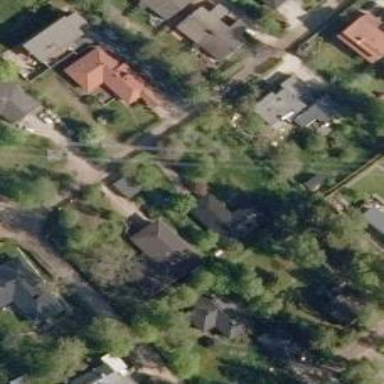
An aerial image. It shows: Living street.